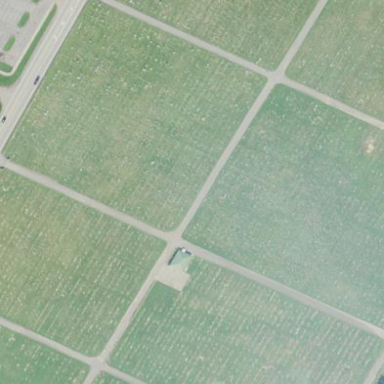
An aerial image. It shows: Cemetery.